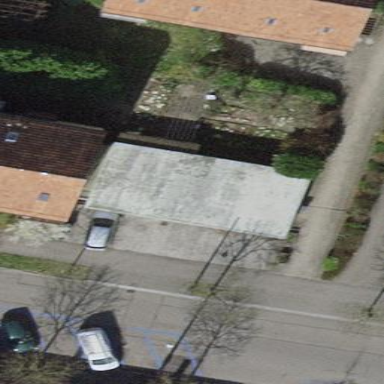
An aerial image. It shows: Group of garages.